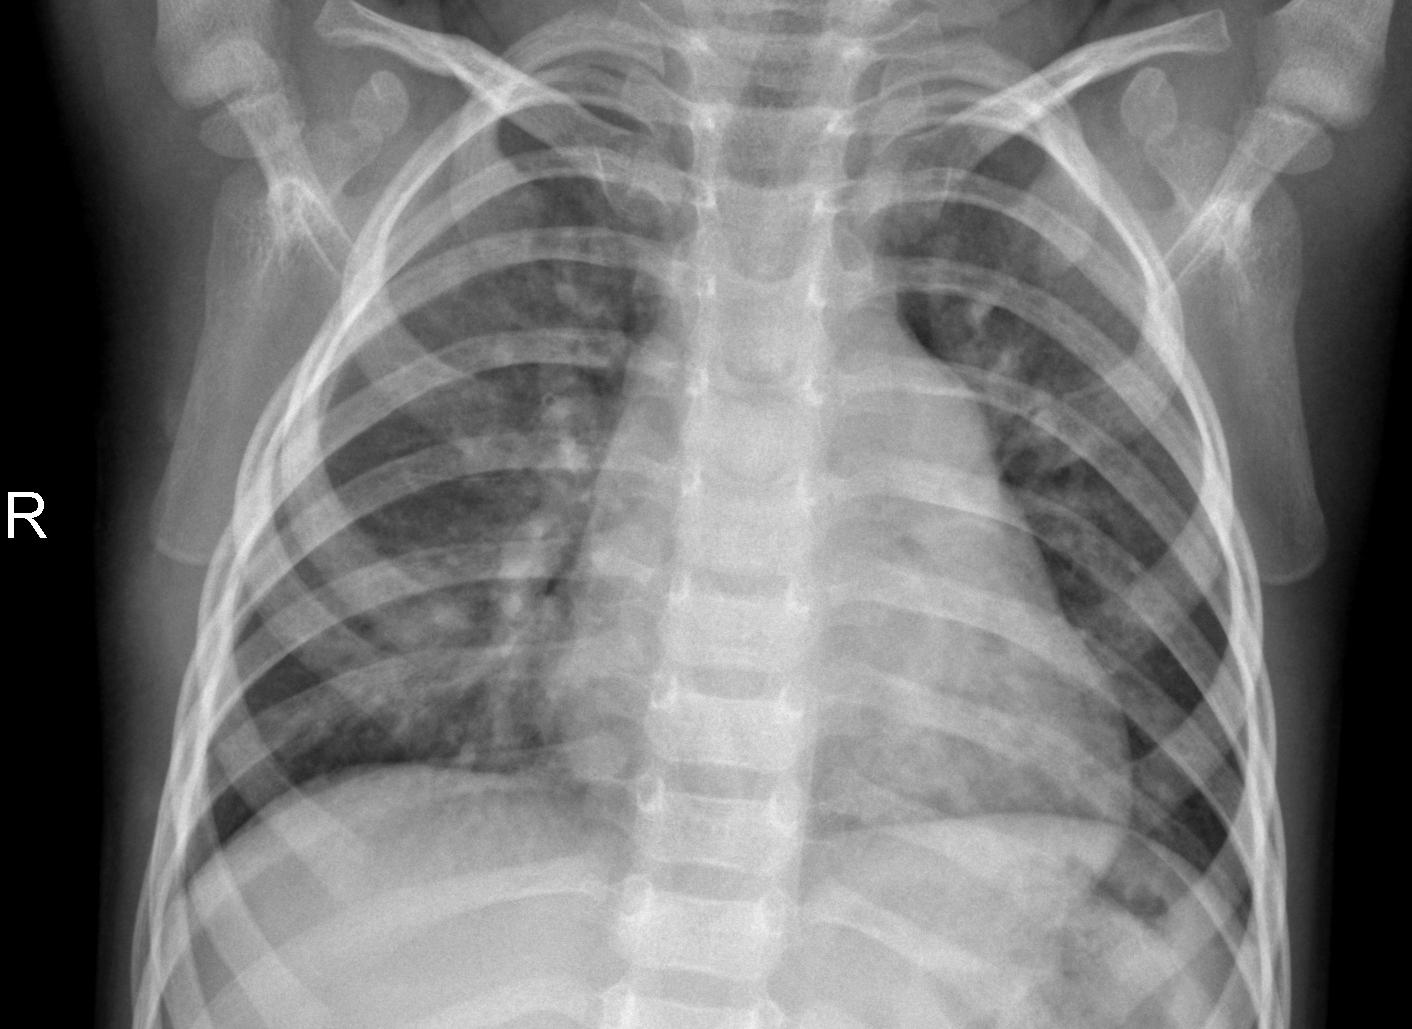
Diagnosis: PNEUMONIA